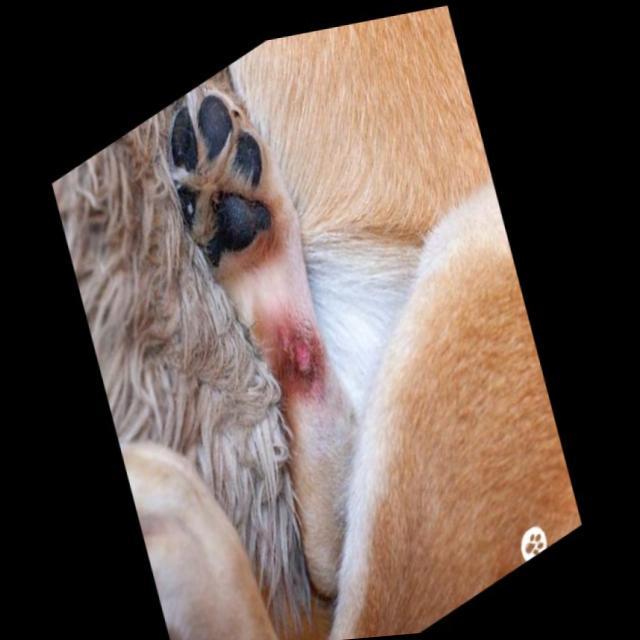
Canine ringworm (Dermatophytosis) — fungal infection caused by Microsporum or Trichophyton. Presents with circular alopecia, scaling, crusting, and broken hairs.